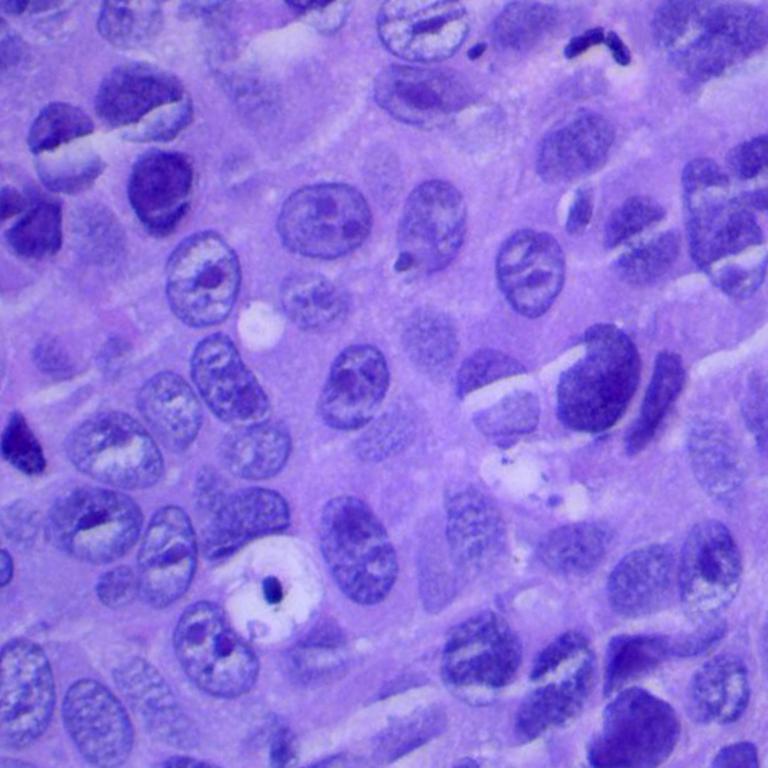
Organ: lung
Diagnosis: squamous carcinomas